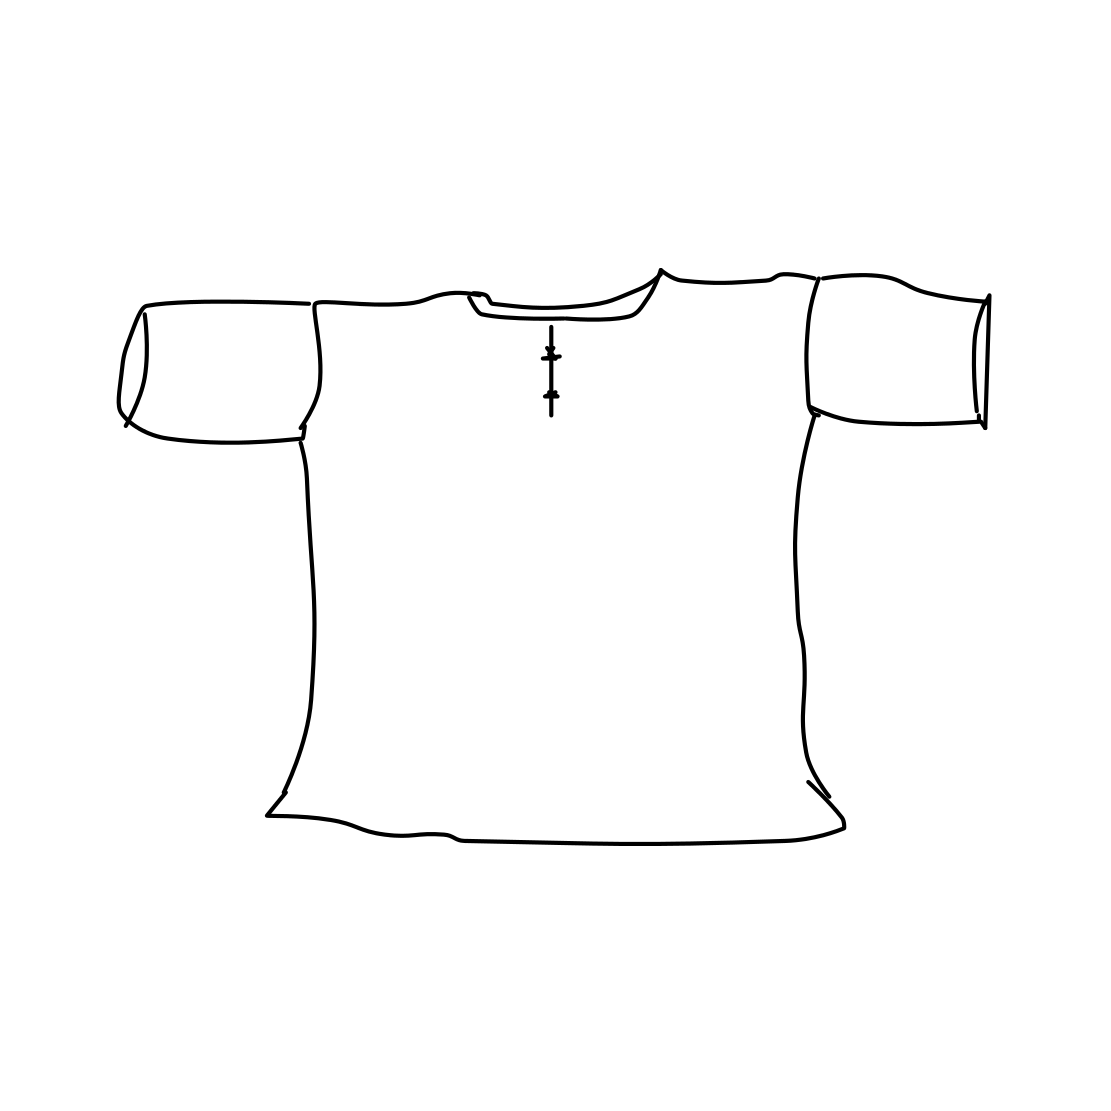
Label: t-shirt